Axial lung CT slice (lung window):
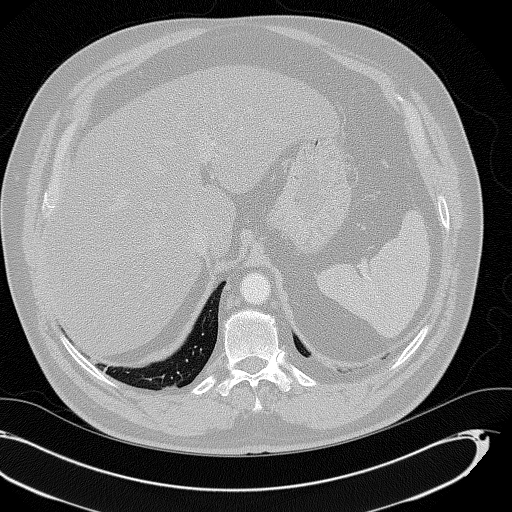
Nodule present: no